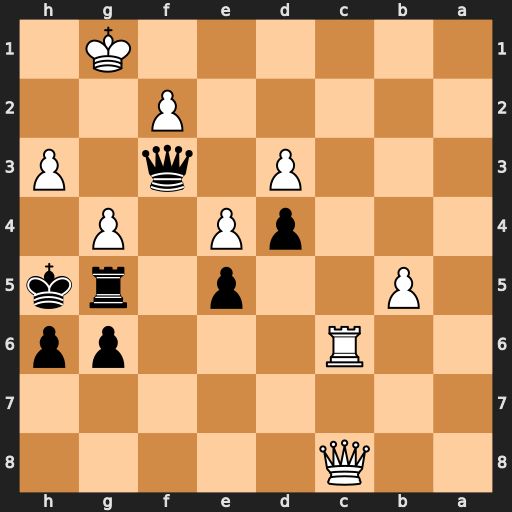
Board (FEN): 2Q5/8/2R3pp/1P2p1rk/3pP1P1/3P1q1P/5P2/6K1
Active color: b
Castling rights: -
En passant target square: -
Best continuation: Kh4 Rf6 Qxf6 Kg2 h5